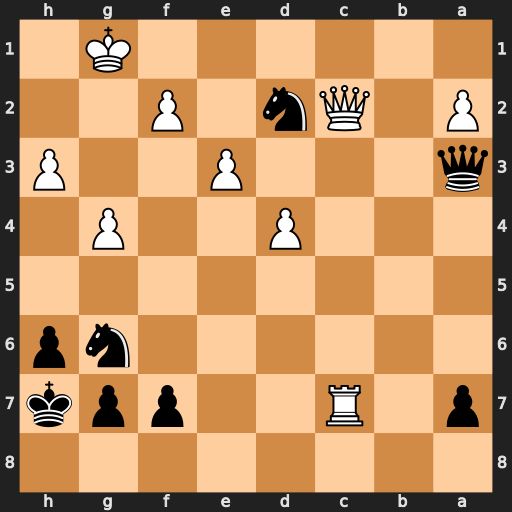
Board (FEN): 8/p1R2ppk/6np/8/3P2P1/q3P2P/P1Qn1P2/6K1
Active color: b
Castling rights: -
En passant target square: -
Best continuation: Nf3+ Kf1 Qa6+